Question: This is my code :
'''
UINavigationController *navigationController = [[UINavigationController alloc] initWithRootViewController:vc];
UIBarButtonItem *anotherButton = [[UIBarButtonItem alloc] initWithTitle:@"RETURN" style:UIBarButtonItemStylePlain target:self action:@selector(refreshPropertyList:)];
navigationController.navigationItem.rightBarButtonItem = anotherButton;
[anotherButton release];
[IpadAppDelegate.stackController presentModalViewController:navigationController animated:YES];
'''

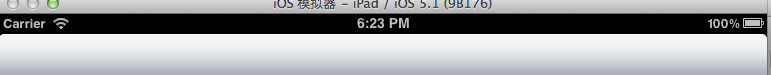
Answer: I find out the reason :
need change 'navigationController.navigationItem.rightBarButtonItem = anotherButton;'
to: 'self.navigationItem.rightBarButtonItem = anotherButton;'